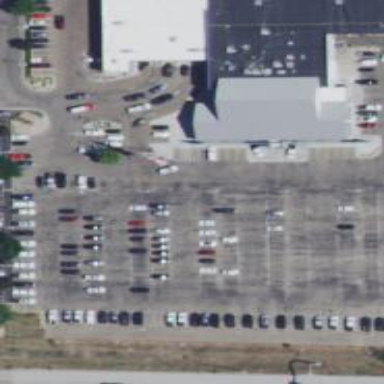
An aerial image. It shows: Retail building.